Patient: sex M, age 53
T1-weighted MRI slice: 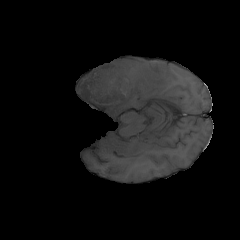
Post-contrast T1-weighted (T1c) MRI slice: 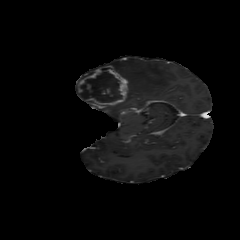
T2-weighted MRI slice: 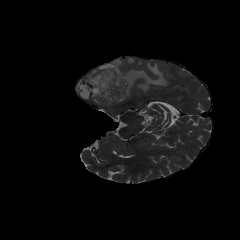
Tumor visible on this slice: yes
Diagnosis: Glioblastoma, IDH-wildtype
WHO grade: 4